Question: Can you please take a look at <URL> and let me know how I can change the shape tbe look like below image

and here is my CSS properties
'''
#shape
{
width: 500px;
height: 350px;
background: #EAD2BA;
/*border-radius*/
-webkit-border-radius: 50%;
-moz-border-radius: 50%;
border-radius: 50%;
margin: auto;
margin-top: 225px;
margin-left: -20px;
}
'''
'''
body{padding:40px;}
#shape
{
width: 500px;
height: 350px;
background: #EAD2BA;
/*border-radius*/
-webkit-border-radius: 50%;
-moz-border-radius: 50%;
border-radius: 50%;
margin: auto;
margin-top: 225px;
margin-left: -20px;
}
'''
'''
<section id="shape"></section>
'''
Thanks
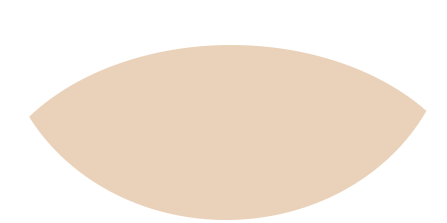
Answer: This is not the exact shape that you are looking for but you'll figure it out from this anyway.
first of all, to make that shape, you will need more than 1 shape, so using something like #shape:after in your css can do that.
here's the code that I used to create a similar shape:
'''
body{padding:40px;}
#shape {
width: 20;
height: 0;
-webkit-border-radius: 50%;
border-left: 50px solid transparent;
border-right: 50px solid transparent;
border-bottom: 100px solid transparent;
border-top: 50px solid #EAD2BA;
position: relative;
}
#shape:after {
width: 473px;
height: 0;
-webkit-border-radius: 50%;
border-bottom: 100px solid #EAD2BA;
border-top: 100px solid transparent;
position: absolute;
content: "";
top: -100px;
left: -36px;
}
'''
and here's a fiddle as well: <URL>